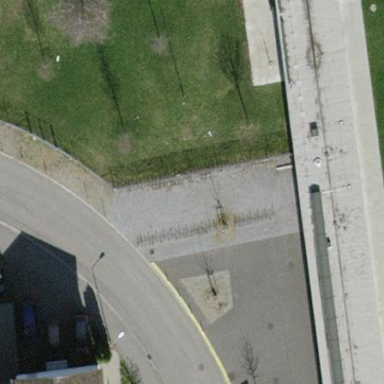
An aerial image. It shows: Bicycle parking area with wall loops for securing bikes.